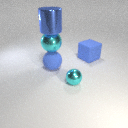
large blue metal cylinder above large blue rubber sphere